Question: I was seeing Metro style apps, and I realized that the XAML style in the first element of a CollectionView has a different styles from the anothers.
Check this example.

I just one to know how to set a different style for the first element in XAML? I was thinking, should I need to implement converter to do this? Or create template?
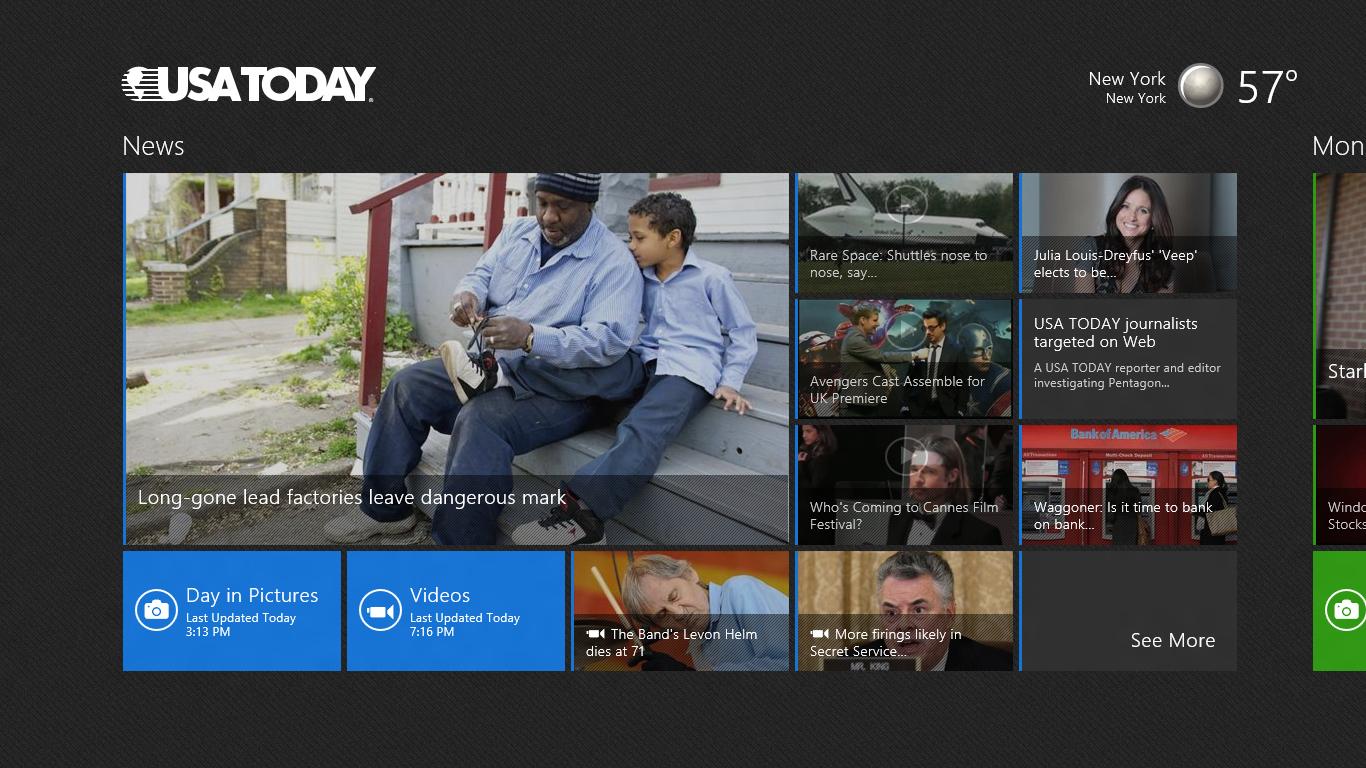
Answer: I think you can do something like this as a template bound to a custom object that exposes various properties for databinding (or ViewModels, whatever floats your WinRT boat)

'''
<ScrollViewer>
<Grid Background="{StaticResource ApplicationPageBackgroundBrush}">
<Grid.RowDefinitions>
<RowDefinition/>
<RowDefinition/>
<RowDefinition/>
<RowDefinition/>
</Grid.RowDefinitions>
<Grid.ColumnDefinitions>
<ColumnDefinition/>
<ColumnDefinition/>
<ColumnDefinition/>
<ColumnDefinition/>
<ColumnDefinition/>
<ColumnDefinition/>
</Grid.ColumnDefinitions>
<TextBlock Grid.Row="0" Grid.Column="0" Grid.ColumnSpan="3" Grid.RowSpan="3" Text="First" FontSize="288"/>
<TextBlock Grid.Row="3" Grid.Column="0" Text="Second" FontSize="70"/>
<TextBlock Grid.Row="3" Grid.Column="1" Text="Third" FontSize="70"/>
<TextBlock Grid.Row="3" Grid.Column="2" Text="Fourth" FontSize="70"/>
<TextBlock Grid.Row="0" Grid.Column="3" Text="Blah" FontSize="70"/>
<TextBlock Grid.Row="1" Grid.Column="3" Text="Blah" FontSize="70"/>
<TextBlock Grid.Row="2" Grid.Column="3" Text="Blah" FontSize="70"/>
<TextBlock Grid.Row="3" Grid.Column="3" Text="Blah" FontSize="70"/>
<TextBlock Grid.Row="0" Grid.Column="4" Text="Blah" FontSize="70"/>
<TextBlock Grid.Row="1" Grid.Column="4" Text="Blah" FontSize="70"/>
<TextBlock Grid.Row="2" Grid.Column="4" Text="Blah" FontSize="70"/>
<TextBlock Grid.Row="3" Grid.Column="4">
<Run FontSize="70">Moar</Run>
<LineBreak/>
<Run FontSize="20">Ommm nom nom</Run>
<LineBreak/>
<Run FontSize="10">blah blah blah</Run>
</TextBlock>
</Grid>
</ScrollViewer>
'''